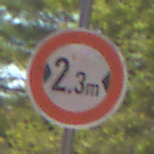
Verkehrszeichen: TatsaechlicheBreite2Komma3
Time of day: MorningAfternoon
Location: Outdoor (Nature)
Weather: Clear
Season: Summer
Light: Natural